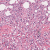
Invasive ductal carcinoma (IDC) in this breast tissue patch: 1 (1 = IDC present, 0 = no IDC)